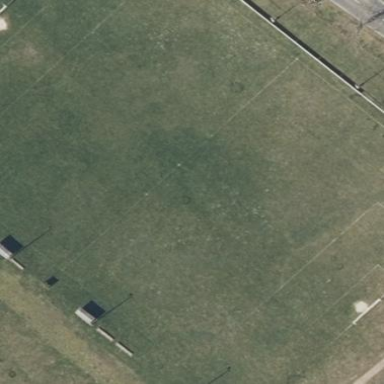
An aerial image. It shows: Grass pitch designated for soccer.